Question: Since iOS6 Mobile Safari browser users of the have been able to upload images from their device either through the camera or their photo album.
Web developers only had to write a upload script bound a file input tag as follows:
'''
<input type="file" accept="image/*" capture="camera">
'''
This would prompt iOS users to select the image source (image file or camera) and then the image would be uploaded to the server. Something like in this image.

This works well for iOS with Mobile Safari however, I would like to have this same behavior in Windows Phone, Android as well iOS iPhone and iPad.
Are there similar HTML specifications for each device ?
You can use <URL> on his answer to try it.
Thank you.
I've had the chance to try '<input type="file" accept="image/*" capture="camera">' on Android 4.2 and iOS6 and on both it allowed the user to take a picture (or select one) and submit it.
Can someone with more devices tell me if this worked for them?
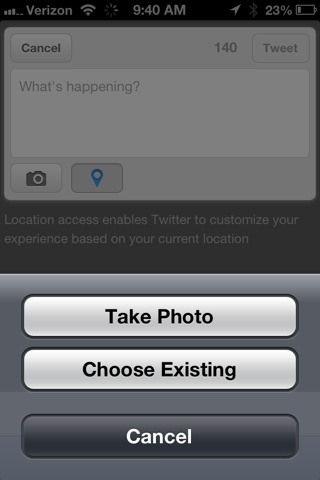
Answer: According to <URL>, 'HTML Media Capture' is available on the following mobile platforms:
> : 6.0 and greater: 3.0 and greater: 4.0 and greater: BB10: 14.0 and greater: 11.0 and greater
It does not appear to be supported in Internet Explorer on Windows Phone. You can test on different devices <URL>.